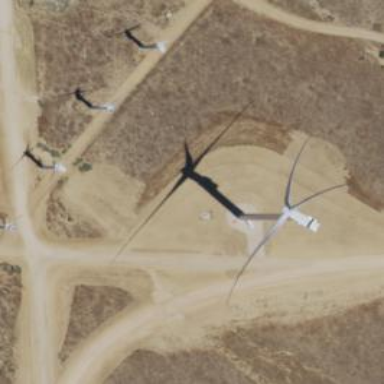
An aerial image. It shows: Wind turbine generator made by Vestas. The generator utilizes wind as its power source and belongs to the horizontal axis type.